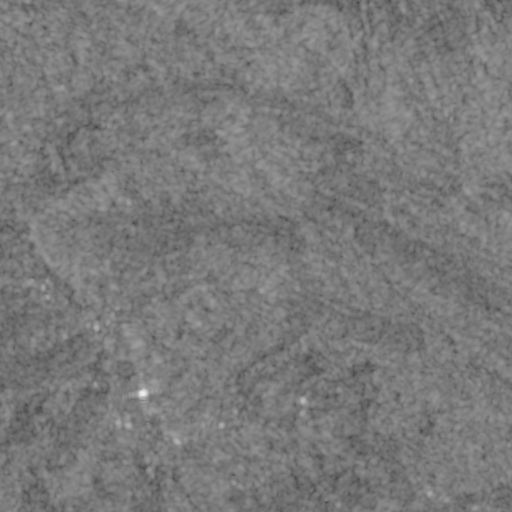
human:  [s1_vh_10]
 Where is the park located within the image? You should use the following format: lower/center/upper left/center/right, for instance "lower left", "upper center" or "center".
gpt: The park is located in the lower center of the image.
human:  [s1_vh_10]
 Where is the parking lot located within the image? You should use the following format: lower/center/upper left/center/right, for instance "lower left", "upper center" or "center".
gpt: The parking lot is located in the lower left of the image.
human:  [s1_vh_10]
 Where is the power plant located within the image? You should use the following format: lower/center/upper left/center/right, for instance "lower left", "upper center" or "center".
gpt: There is no power plant in the image.

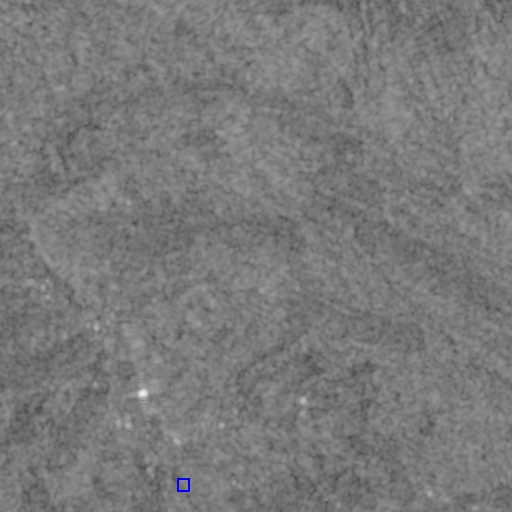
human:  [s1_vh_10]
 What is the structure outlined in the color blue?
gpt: The structure outlined in blue is a park.
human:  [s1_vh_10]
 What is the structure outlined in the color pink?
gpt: There is no pink outline.